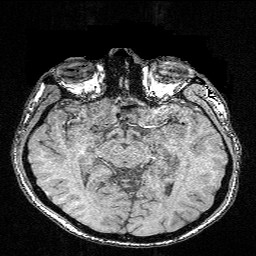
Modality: FLASH
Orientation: coronal
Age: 23
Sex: male